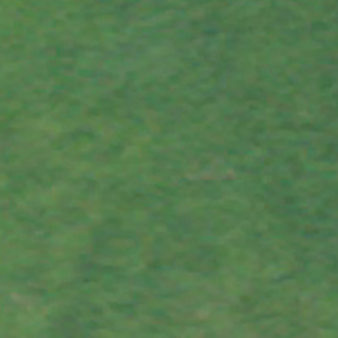
Label: other